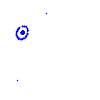
Particle: pion